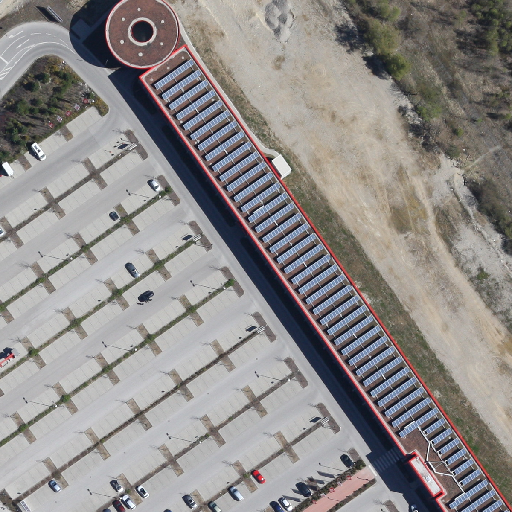
Referring expression: vehicle in the parking area